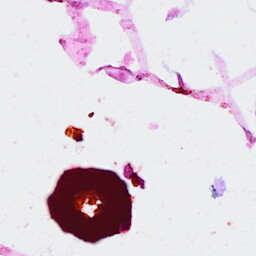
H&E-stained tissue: Breast